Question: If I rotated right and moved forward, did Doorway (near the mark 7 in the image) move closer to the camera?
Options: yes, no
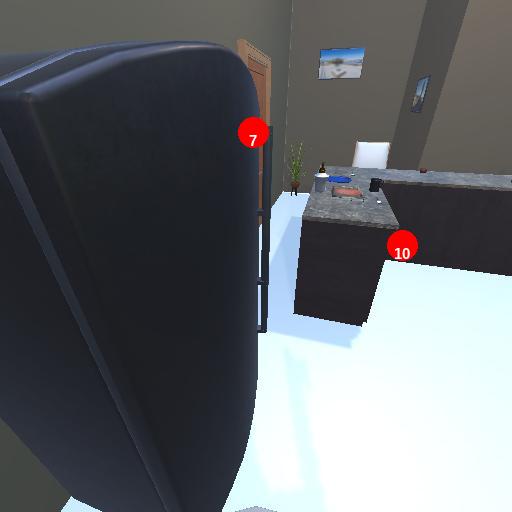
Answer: yes